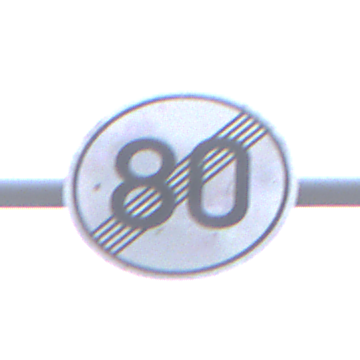
Verkehrszeichen: EndeGeschwindigkeit80
Umgebung: Outdoor, Suburban
Tageszeit: MorningAfternoon
Wetter: Overcast
Licht: Natural
Jahreszeit: NotSpecified
Kontrast: LowContrast